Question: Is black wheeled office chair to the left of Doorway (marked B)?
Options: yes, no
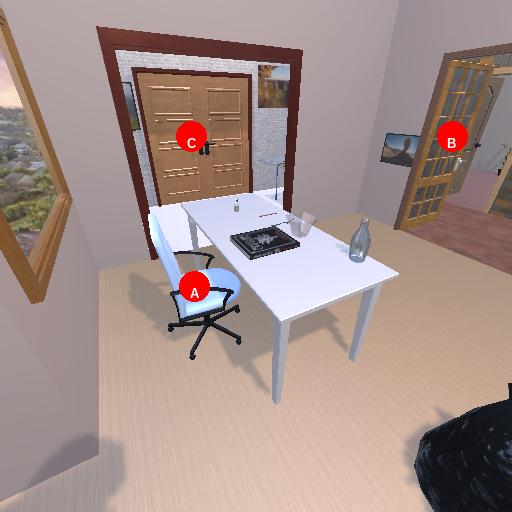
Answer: yes